Field crop: maize
Growth stage: 2
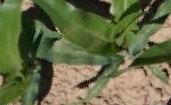
Species: maize